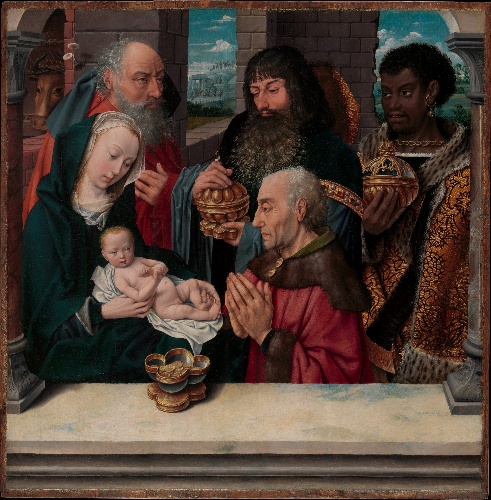
Title: The Adoration of the Magi
Artist: Hugo van der Goes
Artist bio: Netherlandish, late 15th century
Object type: Painting
Classification: Paintings
Medium: Oil on wood
Dimensions: 29 1/8 x 25 5/8 in. (74 x 65.1 cm)
Department: European Paintings
Credit line: Purchase, 1871
Accession year: 1871
Repository: Metropolitan Museum of Art, New York, NY
Tags: Men|Jesus|Adoration of the Magi|Saints|Virgin Mary